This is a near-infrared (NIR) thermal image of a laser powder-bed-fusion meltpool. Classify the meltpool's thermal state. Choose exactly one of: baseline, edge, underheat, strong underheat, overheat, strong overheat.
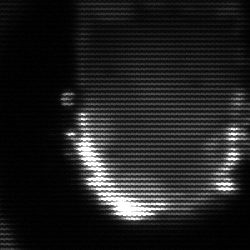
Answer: baseline